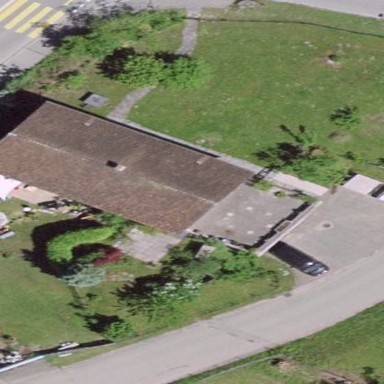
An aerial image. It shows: Semi-detached house with gabled roof.